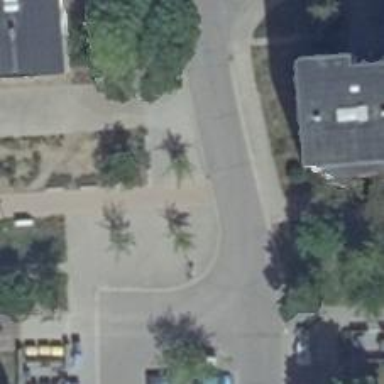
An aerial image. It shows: Asphalt footway with both pedestrian and cycle crossings.